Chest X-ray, PA view. Patient: 32 years old, sex M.
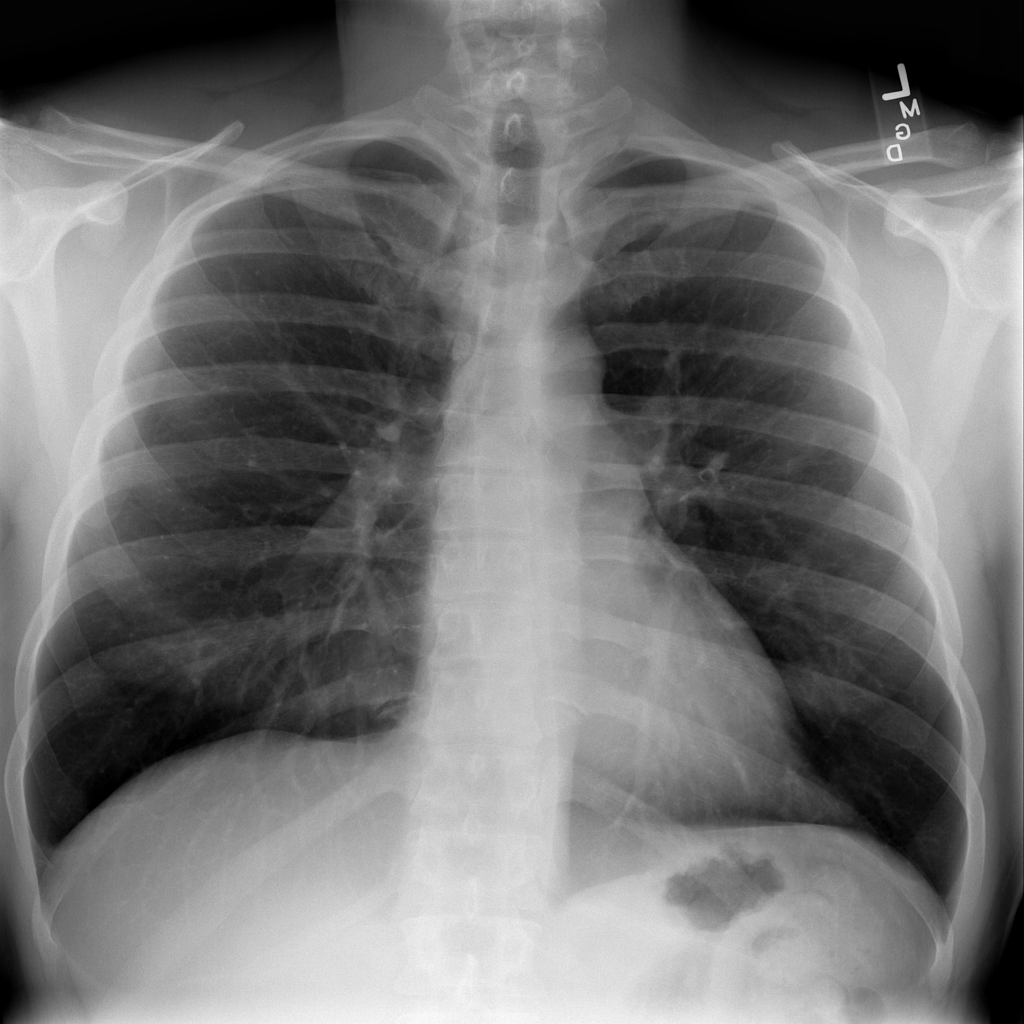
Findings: No Finding